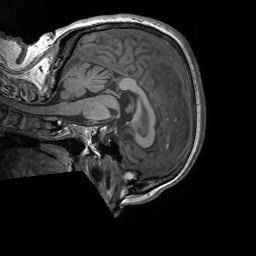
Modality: T1w
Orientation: sagittal
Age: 73
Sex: female
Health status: healthy
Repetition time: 1.9 s
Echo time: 0.00252 s